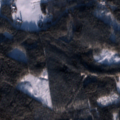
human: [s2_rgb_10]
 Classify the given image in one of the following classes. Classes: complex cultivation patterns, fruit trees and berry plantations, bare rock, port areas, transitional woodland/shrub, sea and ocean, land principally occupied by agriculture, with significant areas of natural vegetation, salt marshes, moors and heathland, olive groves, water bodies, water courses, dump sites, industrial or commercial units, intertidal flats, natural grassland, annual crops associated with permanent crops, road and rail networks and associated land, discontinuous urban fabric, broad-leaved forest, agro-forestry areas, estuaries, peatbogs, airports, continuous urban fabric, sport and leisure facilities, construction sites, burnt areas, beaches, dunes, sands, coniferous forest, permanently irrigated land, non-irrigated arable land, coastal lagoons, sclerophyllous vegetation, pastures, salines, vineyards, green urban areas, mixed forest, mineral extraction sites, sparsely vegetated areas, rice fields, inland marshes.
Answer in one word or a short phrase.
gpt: coniferous forest, mixed forest